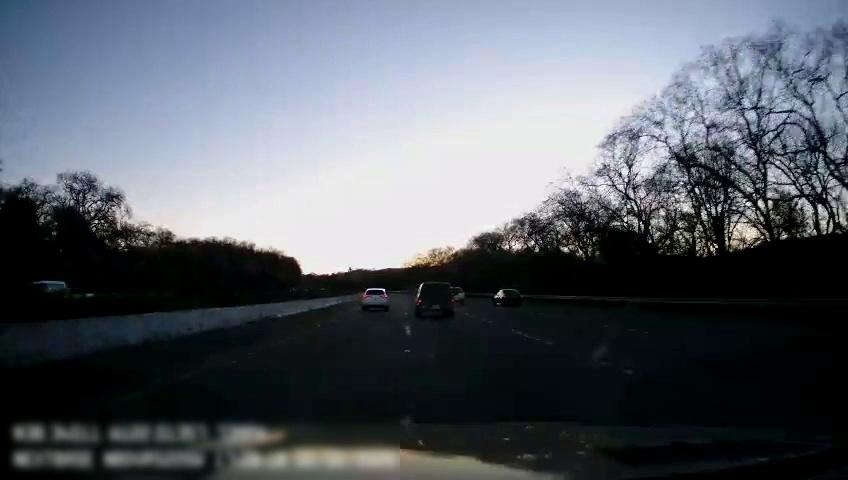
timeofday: Day
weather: Cloudy
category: Drivable Space
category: Vehicles | SUV
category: Vehicles | Van
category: Vehicles | Truck
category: Vehicles | SUV
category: Lanes | Current Lane
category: Lanes | Current Lane
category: Lanes | Alternate Lane
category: Lanes | Alternate Lane